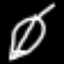
Label: leaf